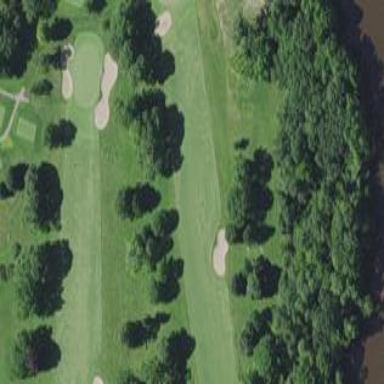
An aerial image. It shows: Grassy area designated as golf fairway.